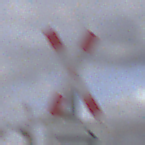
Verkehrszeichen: Andreaskreuz
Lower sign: RichtungsangabeDurchPfeile4
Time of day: MorningAfternoon
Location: Outdoor (Suburban)
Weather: PartlyCloudy
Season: NotSpecified
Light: Natural